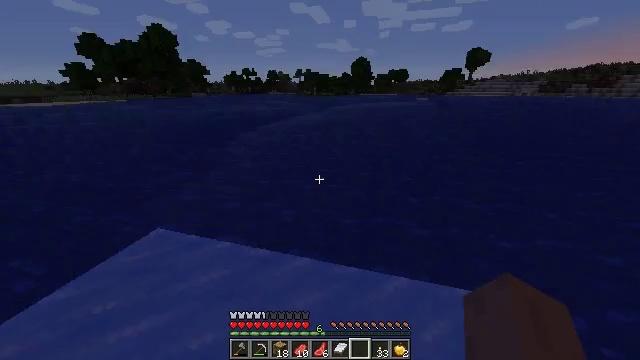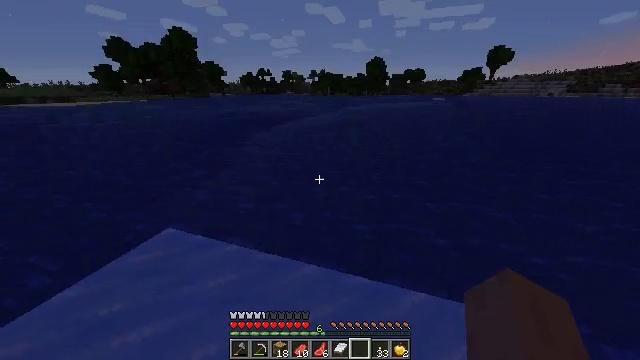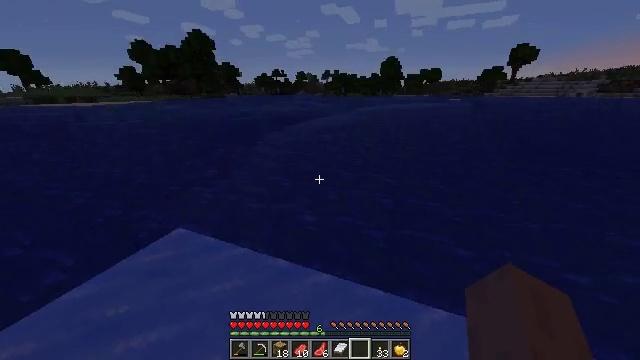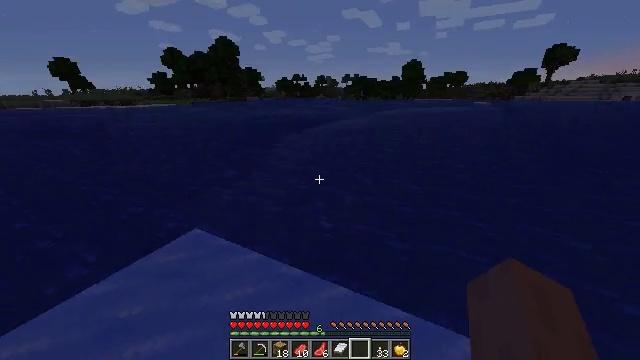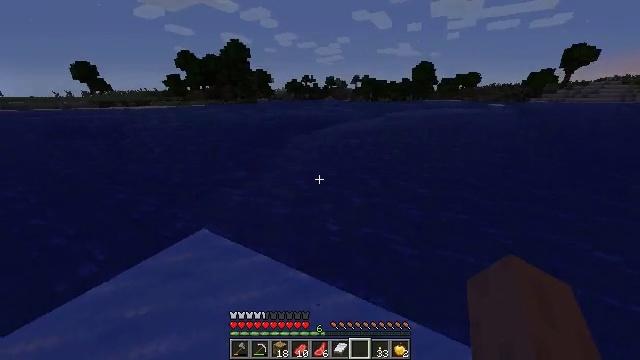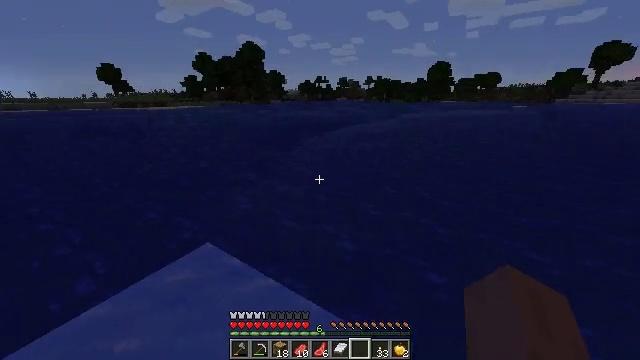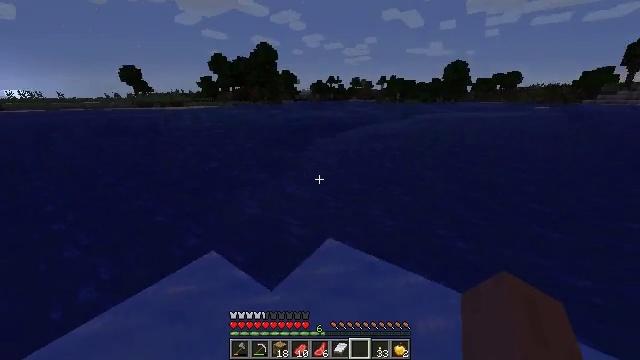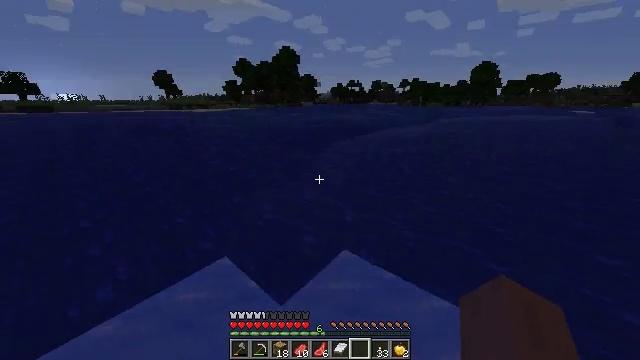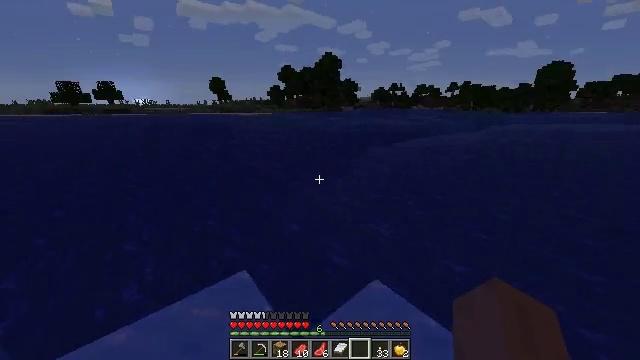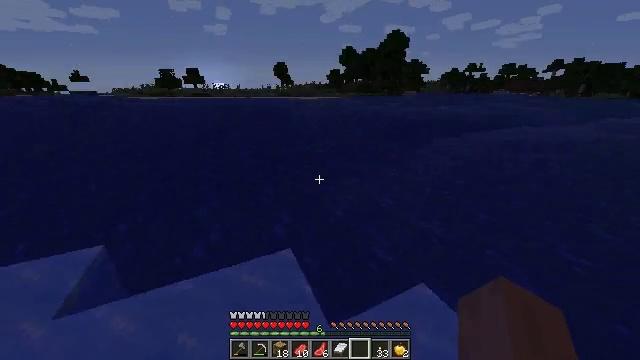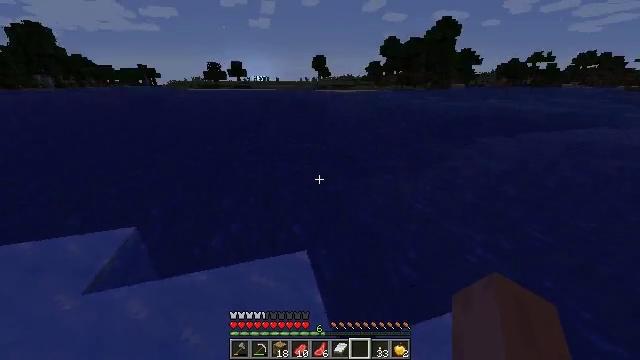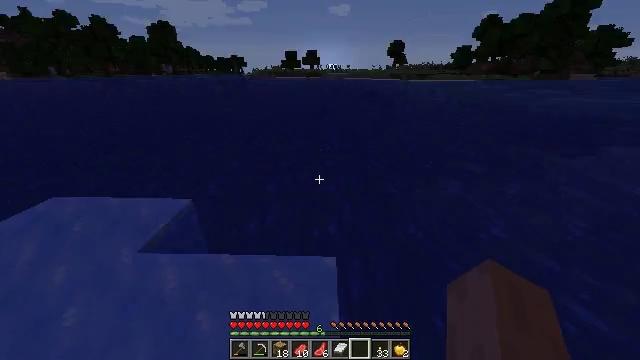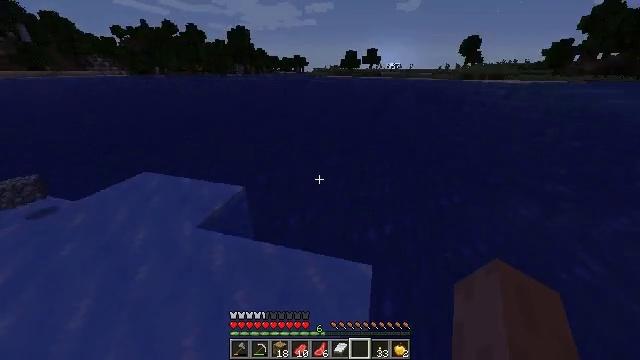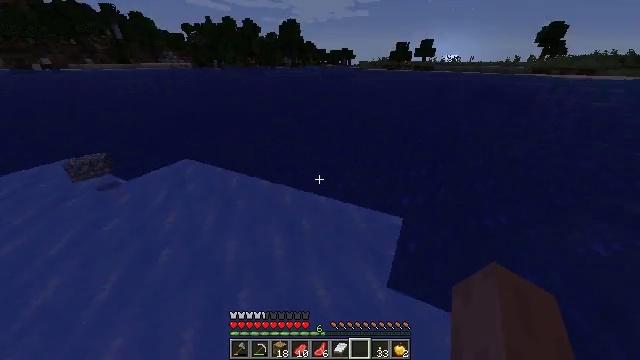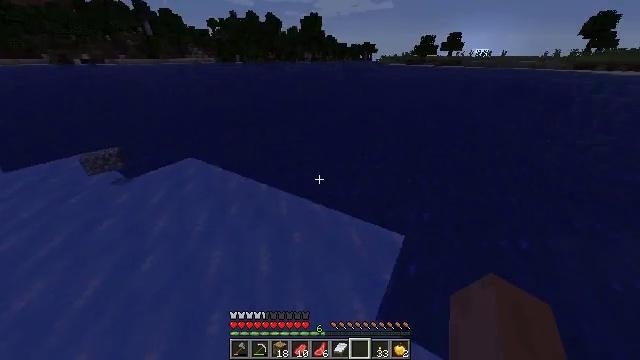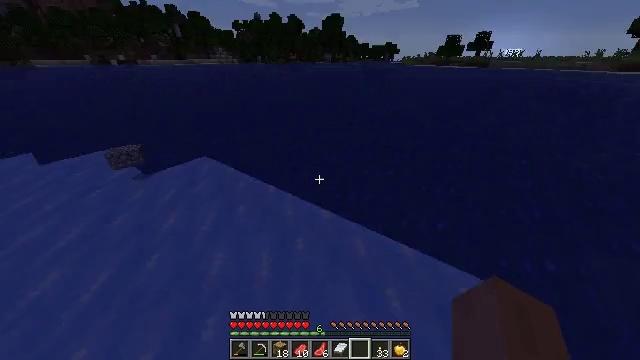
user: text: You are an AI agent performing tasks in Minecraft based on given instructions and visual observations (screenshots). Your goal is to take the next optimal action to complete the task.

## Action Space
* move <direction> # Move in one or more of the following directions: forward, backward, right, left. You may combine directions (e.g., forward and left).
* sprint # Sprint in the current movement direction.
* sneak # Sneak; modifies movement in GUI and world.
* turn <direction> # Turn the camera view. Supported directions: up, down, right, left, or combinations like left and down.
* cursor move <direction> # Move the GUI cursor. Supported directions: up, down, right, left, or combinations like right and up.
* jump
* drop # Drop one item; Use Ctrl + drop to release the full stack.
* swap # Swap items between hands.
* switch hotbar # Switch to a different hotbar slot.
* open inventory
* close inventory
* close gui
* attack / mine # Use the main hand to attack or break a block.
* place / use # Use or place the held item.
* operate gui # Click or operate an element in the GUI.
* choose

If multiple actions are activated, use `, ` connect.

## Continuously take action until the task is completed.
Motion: motion action
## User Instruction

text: Remove terracotta from the inventory.
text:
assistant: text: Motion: move forward and move left, sprint, turn left
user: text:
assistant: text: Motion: move forward and move left, sprint, turn left
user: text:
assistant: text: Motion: move forward and move left, sprint, turn left
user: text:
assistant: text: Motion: move forward and move left, sprint, turn left
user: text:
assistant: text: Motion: move forward, sprint, turn left
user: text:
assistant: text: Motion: move forward, sprint, turn left
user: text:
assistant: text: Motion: move forward, sprint, turn left
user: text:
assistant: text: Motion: move forward, sprint, turn left and up
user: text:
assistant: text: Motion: move forward, sprint, turn left and down
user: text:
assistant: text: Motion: move forward, sprint, turn left and down
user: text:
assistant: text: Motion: move forward, sprint, turn left and down
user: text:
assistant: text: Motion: move forward, sprint, turn left, use / place
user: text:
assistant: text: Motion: move forward, sprint, turn left and down, use / place
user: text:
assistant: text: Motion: move forward and move right, sprint, turn left, use / place
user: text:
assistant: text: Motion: move forward and move right, sprint, turn left, use / place
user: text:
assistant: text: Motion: move forward and move right, sprint, turn left and up, use / place
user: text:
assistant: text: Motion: move forward and move right, sprint, turn left and up
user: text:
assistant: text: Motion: move forward and move right, sprint, turn left and up
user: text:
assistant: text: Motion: move forward and move right, sprint, turn left and up
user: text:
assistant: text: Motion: move forward and move right, sprint, turn left and up
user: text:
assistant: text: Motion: move forward and move right, sprint
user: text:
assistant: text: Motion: move forward and move right, sprint, turn left and up
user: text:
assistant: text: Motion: move forward and move right, sprint, turn left and up
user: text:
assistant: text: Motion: move forward and move right, sprint
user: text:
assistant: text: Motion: move forward and move right, sprint
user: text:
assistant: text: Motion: move forward and move right, sprint, turn right
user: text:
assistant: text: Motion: move forward and move right, sprint, turn right and down
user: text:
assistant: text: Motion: move forward and move right, sprint, turn right and down
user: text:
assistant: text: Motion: move forward and move right, sprint, turn right
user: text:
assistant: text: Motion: move forward and move right, sprint